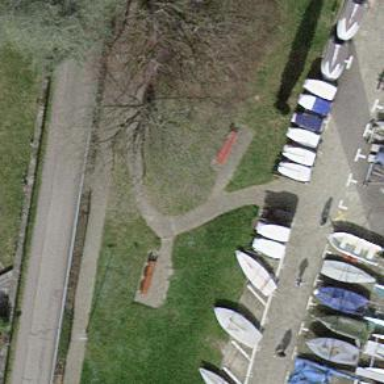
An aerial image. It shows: Bench.